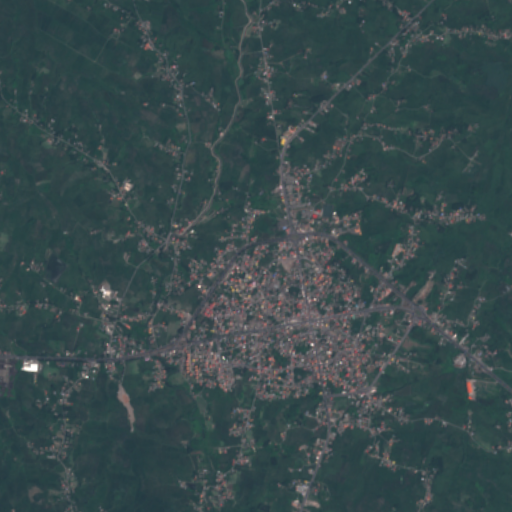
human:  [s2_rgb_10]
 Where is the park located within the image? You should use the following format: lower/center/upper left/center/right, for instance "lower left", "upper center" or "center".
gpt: The park is located in the lower center of the image.
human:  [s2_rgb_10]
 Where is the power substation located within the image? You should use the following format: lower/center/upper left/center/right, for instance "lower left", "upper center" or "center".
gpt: The power substation is located in the center of the image.
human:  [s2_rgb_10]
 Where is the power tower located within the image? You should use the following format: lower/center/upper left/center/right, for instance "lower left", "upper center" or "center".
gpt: There is no power tower in the image.